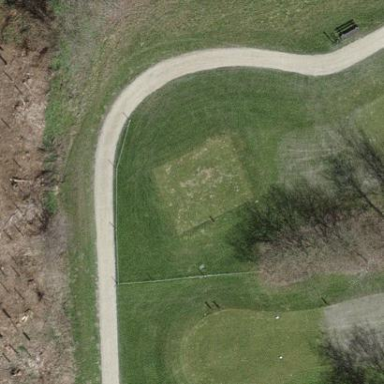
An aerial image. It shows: Golf tee.